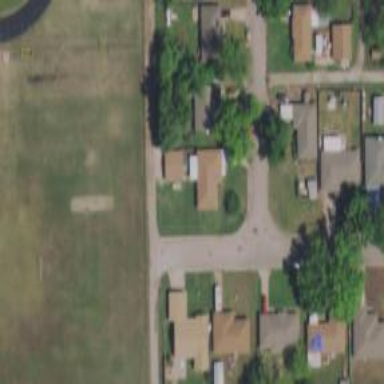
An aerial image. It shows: Alley classified as service road.